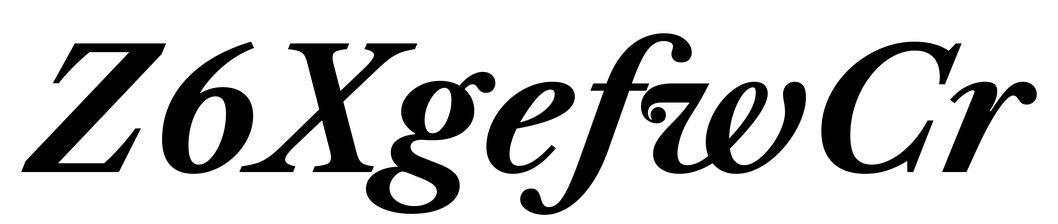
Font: LibreCaslonText-Italic_Bold_Italic